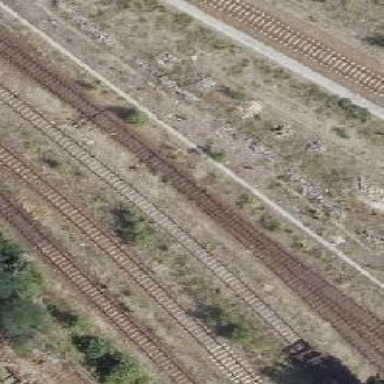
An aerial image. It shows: Disused railway spur.